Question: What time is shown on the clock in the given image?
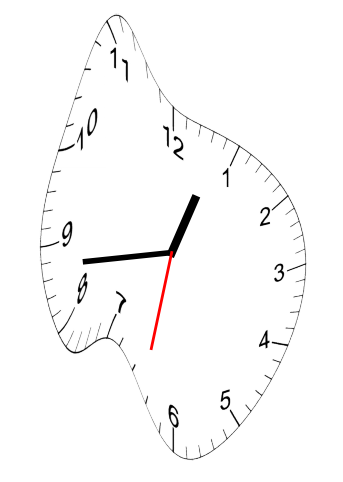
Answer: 12:43:32